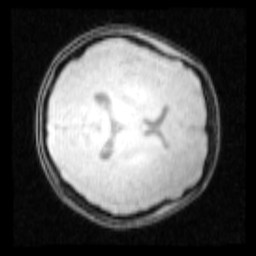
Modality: PDw
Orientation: axial
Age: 22
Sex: female
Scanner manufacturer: siemens
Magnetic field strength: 3 T
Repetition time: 0.25 s
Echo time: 0.00103 s